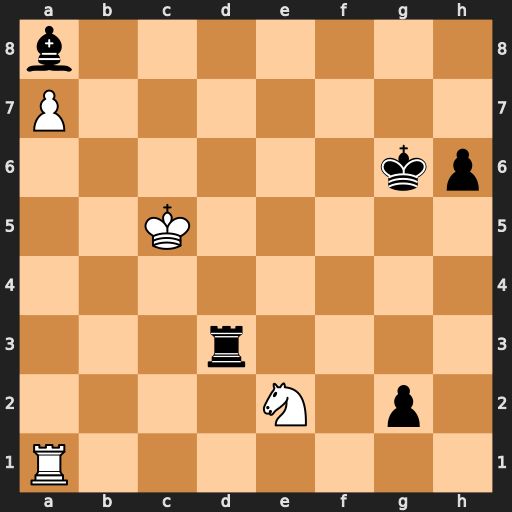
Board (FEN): b7/P7/6kp/2K5/8/3r4/4N1p1/R7
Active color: w
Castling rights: -
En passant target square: -
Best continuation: Nf4+ Kg5 Nxd3